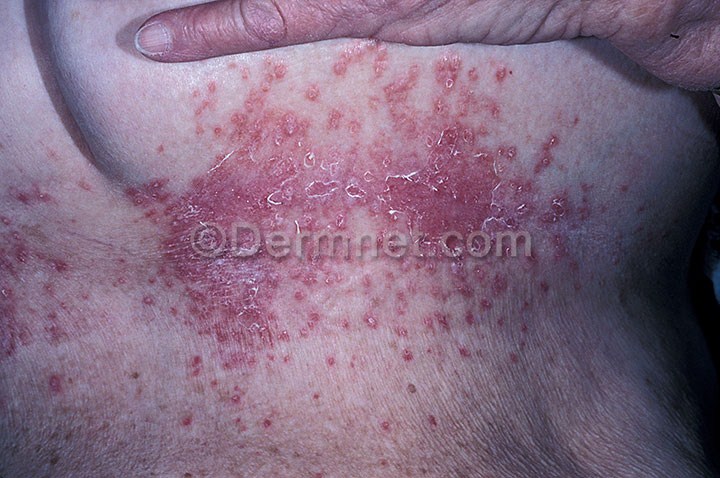
Disease: Tinea Ringworm Candidiasis and other Fungal Infections